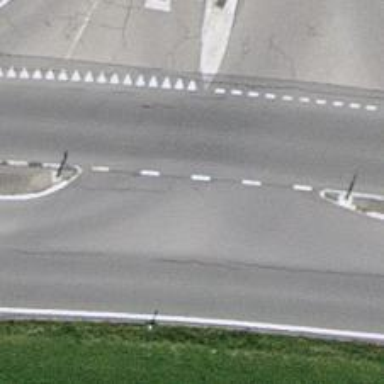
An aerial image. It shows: Junction.